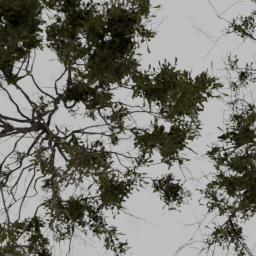
Label: nature